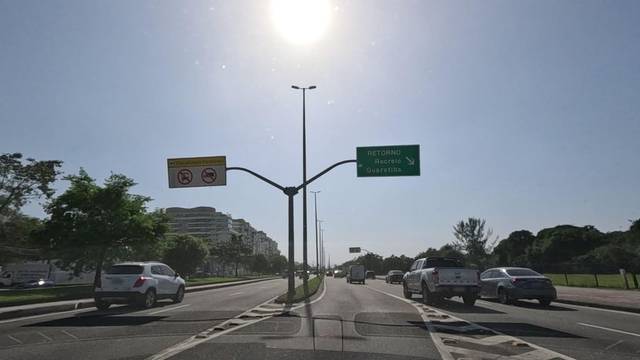
Region: Brazil
Coordinates: -23.002, -43.432